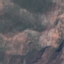
Land use / land cover class: HerbaceousVegetation